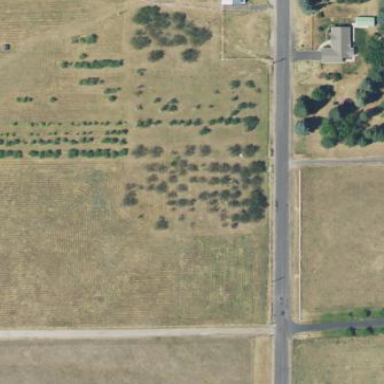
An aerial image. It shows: Orchard.